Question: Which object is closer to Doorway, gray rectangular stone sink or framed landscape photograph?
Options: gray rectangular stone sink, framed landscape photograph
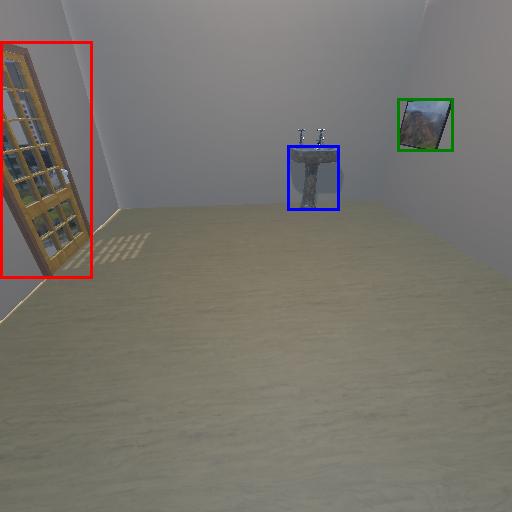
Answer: gray rectangular stone sink